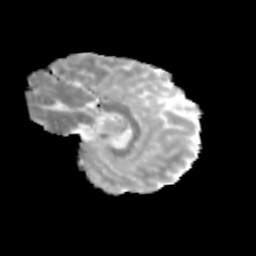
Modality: MD
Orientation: sagittal
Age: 12
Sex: female
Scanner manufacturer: siemens
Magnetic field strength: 3 T
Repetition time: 3.8 s
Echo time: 0.07 s